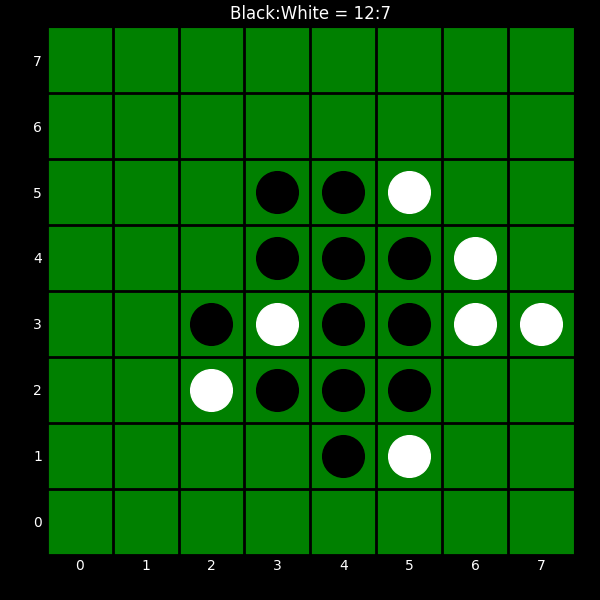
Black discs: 12
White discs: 7